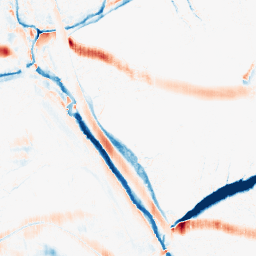
Category: morphological
Decomposition family: morphological_ellipse
Decomposition parameters: operation: average
width: 20
height: 5
Upsampling method: sinc_blackman
Upsampling parameters: scale: 4
kernel_size: 16
Upsampling scale: 4